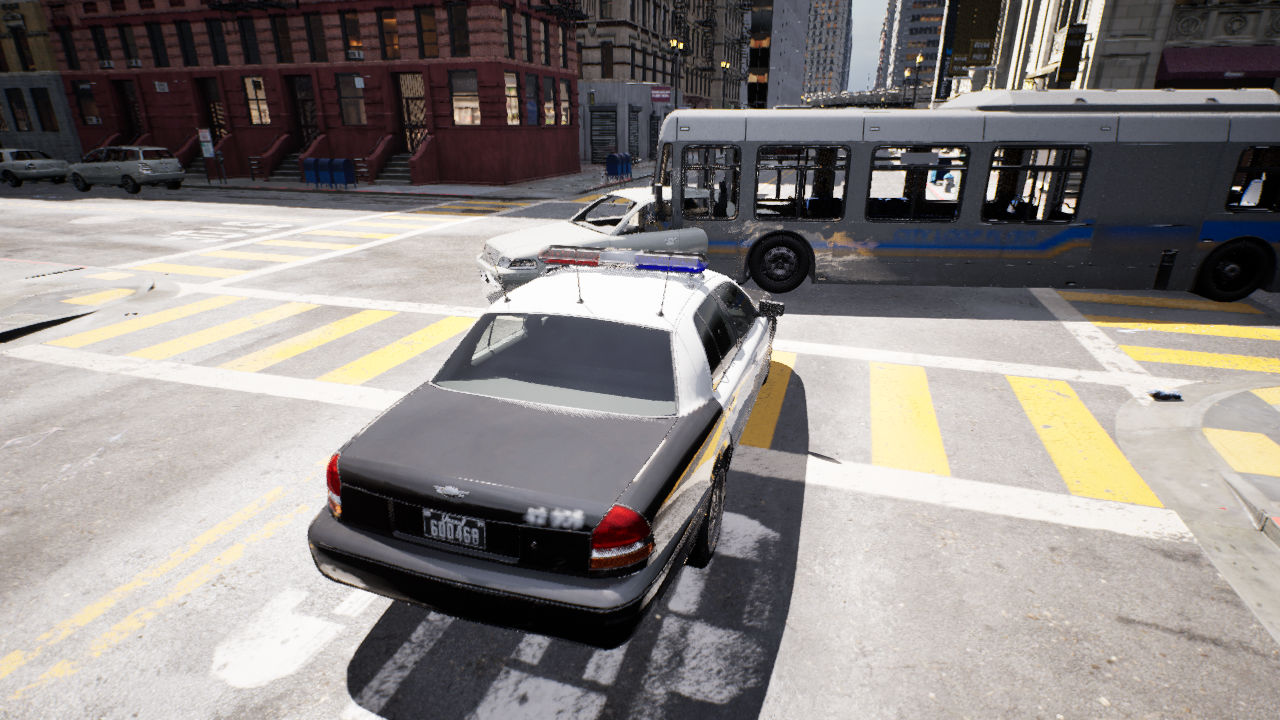
Venue: residential
Lighting: clear day
Vehicle rig: sedan